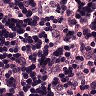
Metastatic tissue present: no